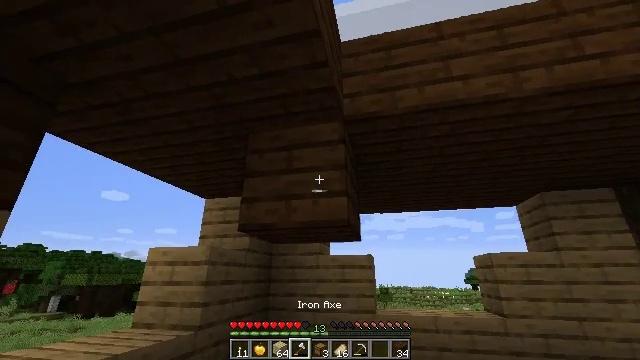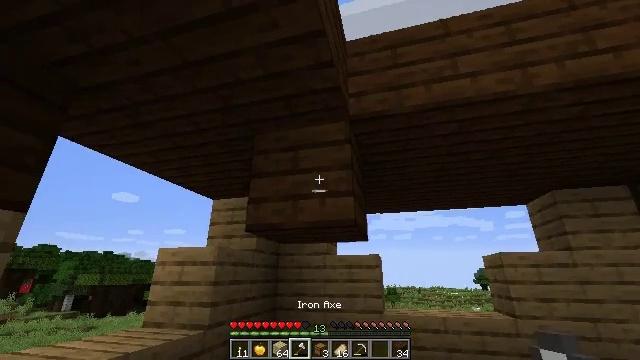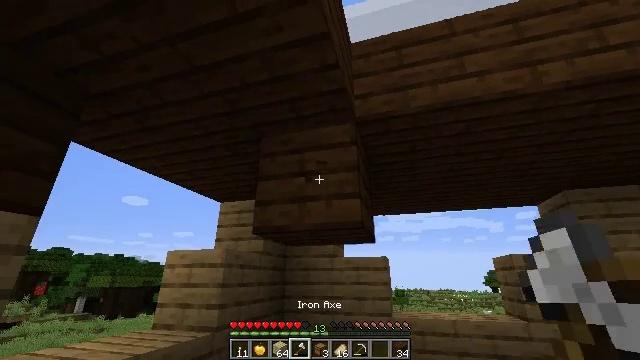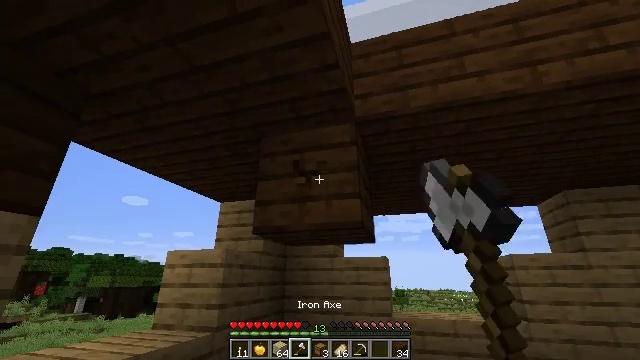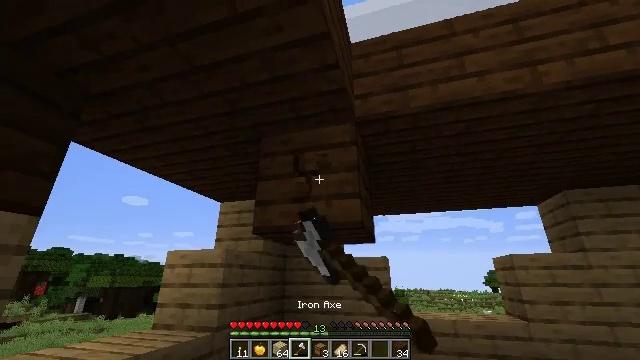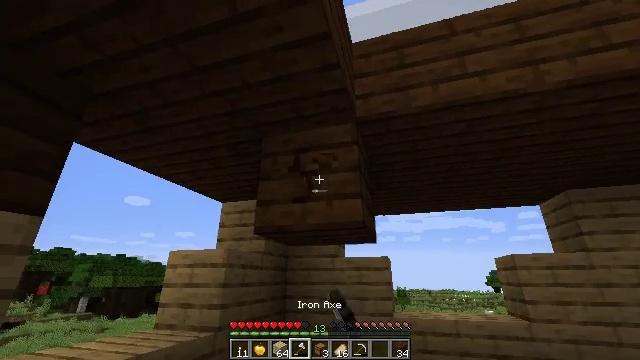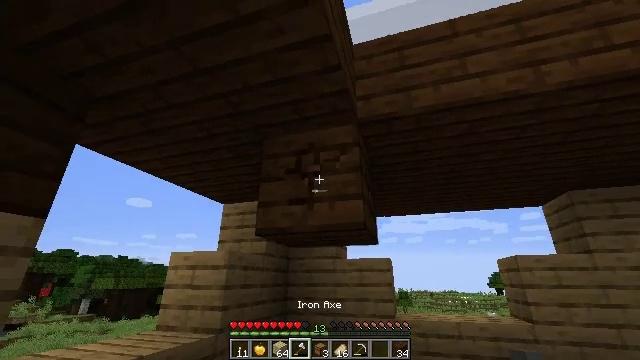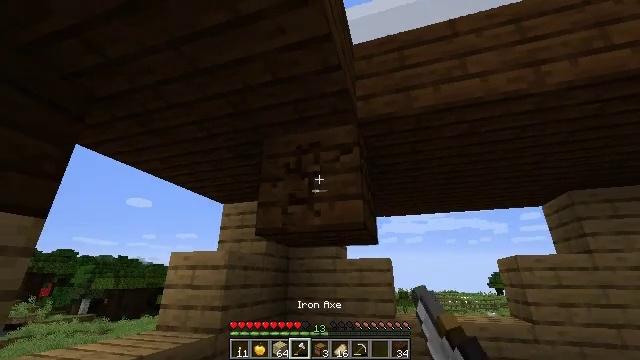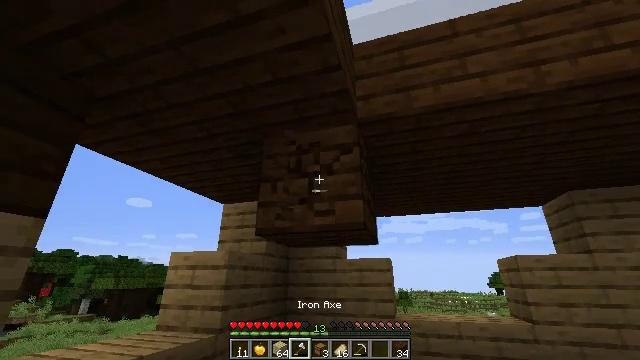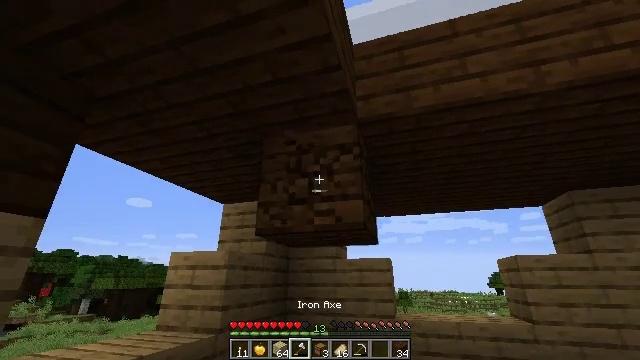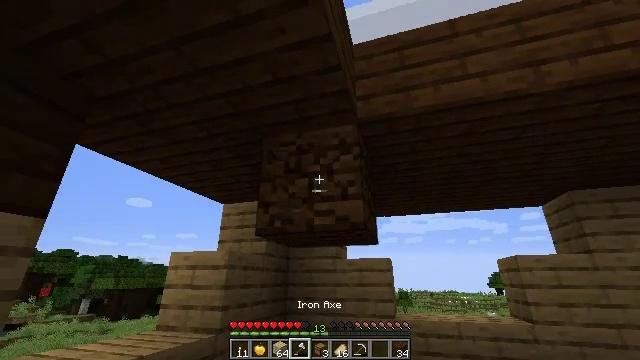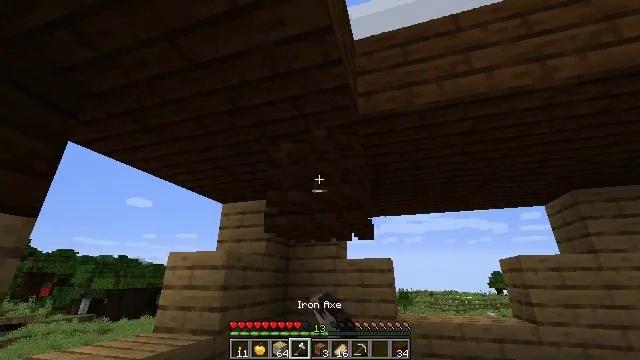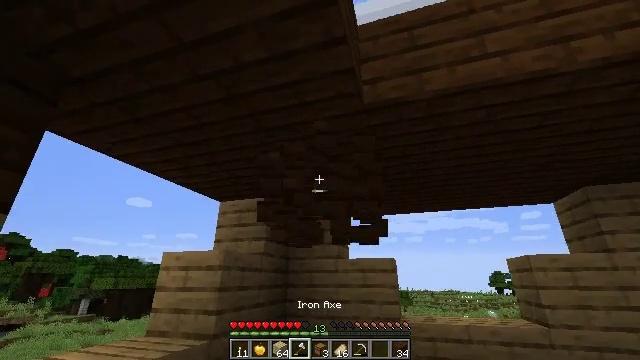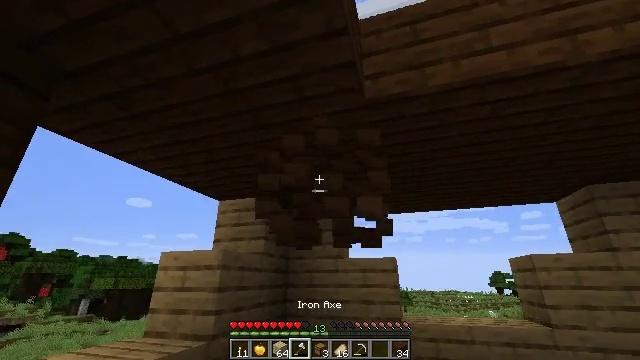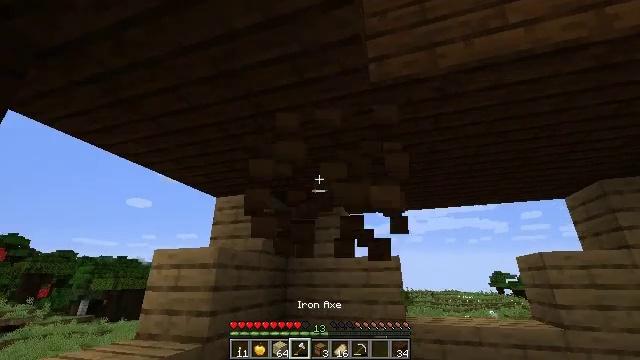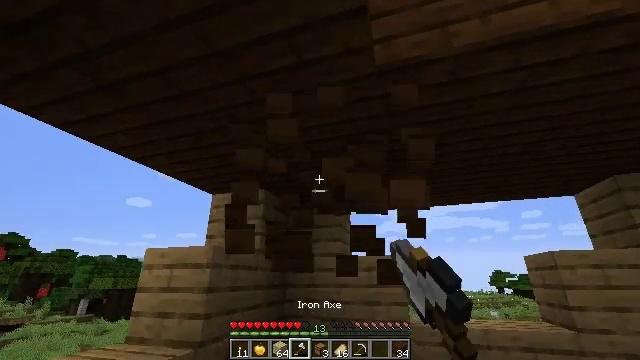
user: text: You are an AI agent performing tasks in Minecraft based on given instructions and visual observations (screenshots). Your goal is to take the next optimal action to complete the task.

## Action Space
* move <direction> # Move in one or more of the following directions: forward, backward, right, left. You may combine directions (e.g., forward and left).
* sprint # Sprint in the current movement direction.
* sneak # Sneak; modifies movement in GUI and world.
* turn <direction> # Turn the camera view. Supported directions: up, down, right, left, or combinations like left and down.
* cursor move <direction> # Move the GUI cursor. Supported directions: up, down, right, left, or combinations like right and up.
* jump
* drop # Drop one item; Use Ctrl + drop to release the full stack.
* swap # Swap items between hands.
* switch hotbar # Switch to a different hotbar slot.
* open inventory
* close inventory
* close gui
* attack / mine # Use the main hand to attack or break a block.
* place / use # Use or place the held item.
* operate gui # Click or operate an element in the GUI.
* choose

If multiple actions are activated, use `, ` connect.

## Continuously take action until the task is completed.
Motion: motion action
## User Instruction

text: Attack the dark oak planks to recycle them.
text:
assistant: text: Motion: turn left
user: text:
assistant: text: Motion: turn left, attack / mine
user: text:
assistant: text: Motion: attack / mine
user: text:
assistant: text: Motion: attack / mine
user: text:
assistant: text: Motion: attack / mine
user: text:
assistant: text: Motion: attack / mine
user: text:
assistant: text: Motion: attack / mine
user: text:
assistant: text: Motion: attack / mine
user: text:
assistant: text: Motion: attack / mine
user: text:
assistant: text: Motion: attack / mine
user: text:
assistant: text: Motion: move forward, attack / mine
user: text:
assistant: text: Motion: move forward, attack / mine
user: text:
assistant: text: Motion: move forward, attack / mine
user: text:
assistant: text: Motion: move forward, attack / mine
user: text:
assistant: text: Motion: move forward, attack / mine
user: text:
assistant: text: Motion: attack / mine